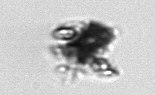
Label: detritus